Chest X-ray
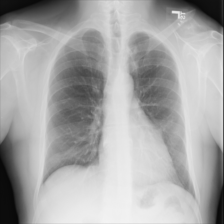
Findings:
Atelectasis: negative
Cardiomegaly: negative
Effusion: negative
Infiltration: negative
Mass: negative
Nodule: negative
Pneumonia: negative
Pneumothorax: negative
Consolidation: negative
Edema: negative
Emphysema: negative
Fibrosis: negative
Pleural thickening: negative
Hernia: negative